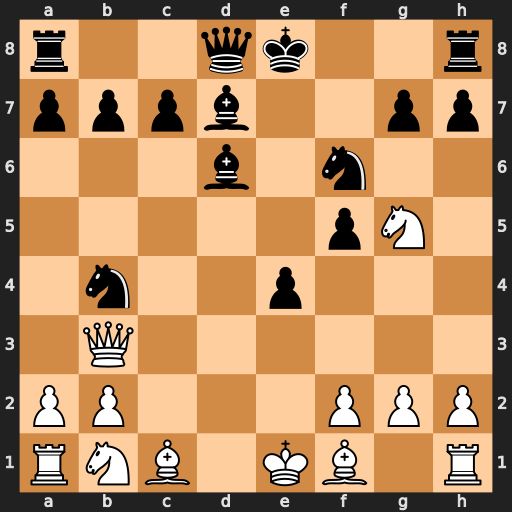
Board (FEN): r2qk2r/pppb2pp/3b1n2/5pN1/1n2p3/1Q6/PP3PPP/RNB1KB1R
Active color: w
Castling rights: KQkq
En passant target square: -
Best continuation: Qf7#